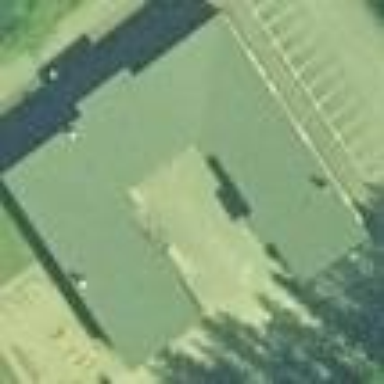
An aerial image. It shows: School building serving as kindergarten.